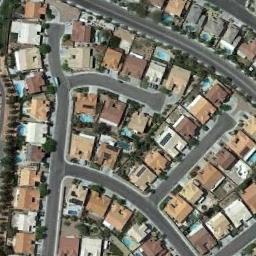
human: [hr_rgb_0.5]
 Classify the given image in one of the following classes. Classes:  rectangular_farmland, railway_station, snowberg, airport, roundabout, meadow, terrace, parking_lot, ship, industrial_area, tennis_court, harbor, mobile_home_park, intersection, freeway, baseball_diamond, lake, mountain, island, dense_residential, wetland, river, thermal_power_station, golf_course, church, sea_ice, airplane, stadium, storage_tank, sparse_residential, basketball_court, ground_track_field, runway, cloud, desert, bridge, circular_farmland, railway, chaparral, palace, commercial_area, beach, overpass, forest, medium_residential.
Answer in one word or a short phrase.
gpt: dense_residential